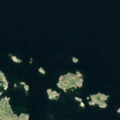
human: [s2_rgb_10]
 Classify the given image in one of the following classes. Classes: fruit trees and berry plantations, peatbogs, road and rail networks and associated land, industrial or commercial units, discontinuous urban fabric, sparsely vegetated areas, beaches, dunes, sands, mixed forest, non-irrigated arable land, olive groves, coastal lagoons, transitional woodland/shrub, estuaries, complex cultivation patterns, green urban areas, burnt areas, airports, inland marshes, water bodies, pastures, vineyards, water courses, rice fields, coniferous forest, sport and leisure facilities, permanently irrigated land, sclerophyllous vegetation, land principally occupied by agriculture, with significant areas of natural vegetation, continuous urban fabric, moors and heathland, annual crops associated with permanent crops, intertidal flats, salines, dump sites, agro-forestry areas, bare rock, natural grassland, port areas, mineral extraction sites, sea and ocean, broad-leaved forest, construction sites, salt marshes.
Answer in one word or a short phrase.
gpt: sea and ocean